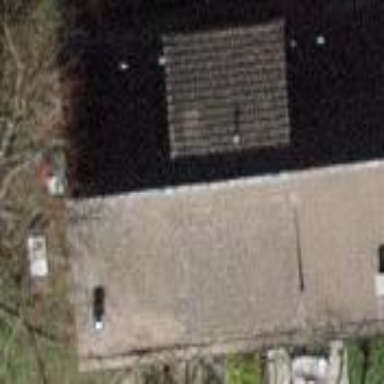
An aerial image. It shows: Simple house.